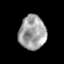
Tissue: prostate
Cell type: Epithelial cells
Senescence score: 0.3426
Nuclear area (px): 898
Mean DAPI intensity: 161.465